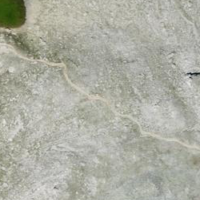
EUNIS habitat code: 48
Species observed at this site:
Silene acaulis